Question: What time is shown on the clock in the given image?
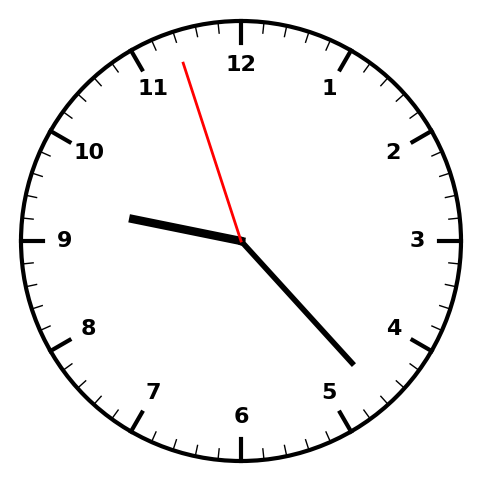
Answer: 09:22:57